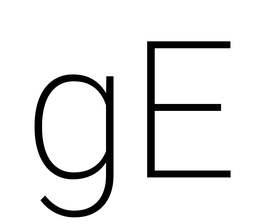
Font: Roboto_ExtraLight